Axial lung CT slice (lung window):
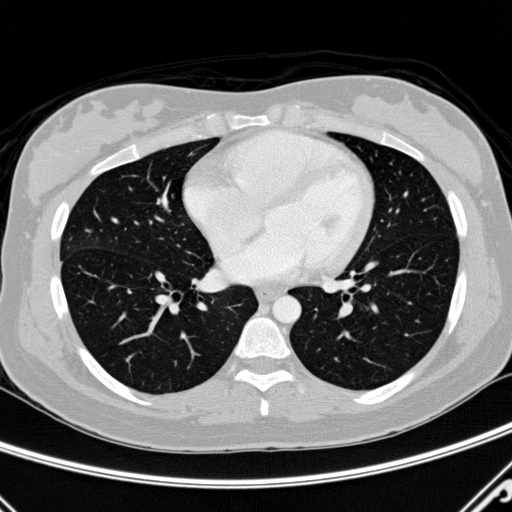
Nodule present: no